Field crop: tomato
Growth stage: 2
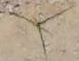
Species: cyperus